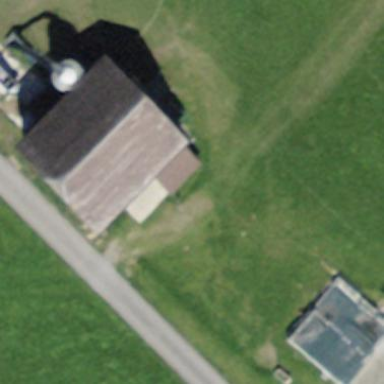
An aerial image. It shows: Rural barn.